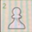
Piece: wP